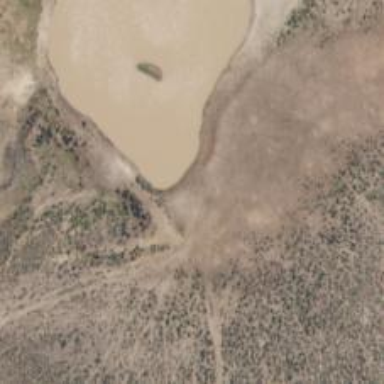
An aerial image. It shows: Reservoir.